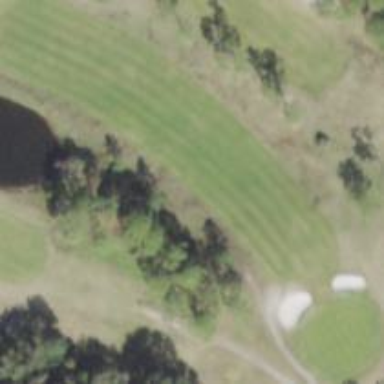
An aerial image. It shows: Golf fairway surrounded by grass.